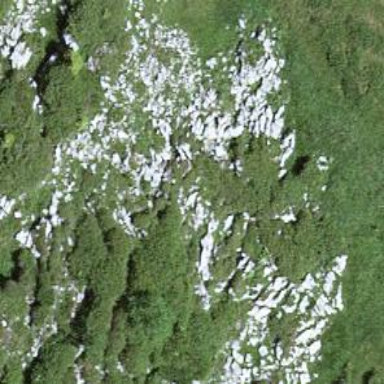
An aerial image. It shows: Landscape of bare rock.